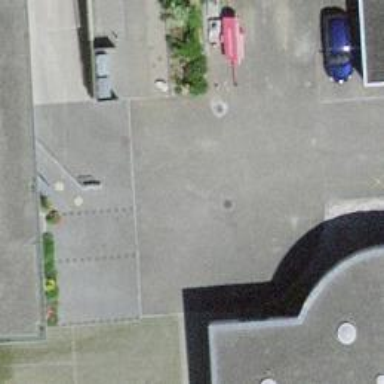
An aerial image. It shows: Footway surfaced with paving stones.